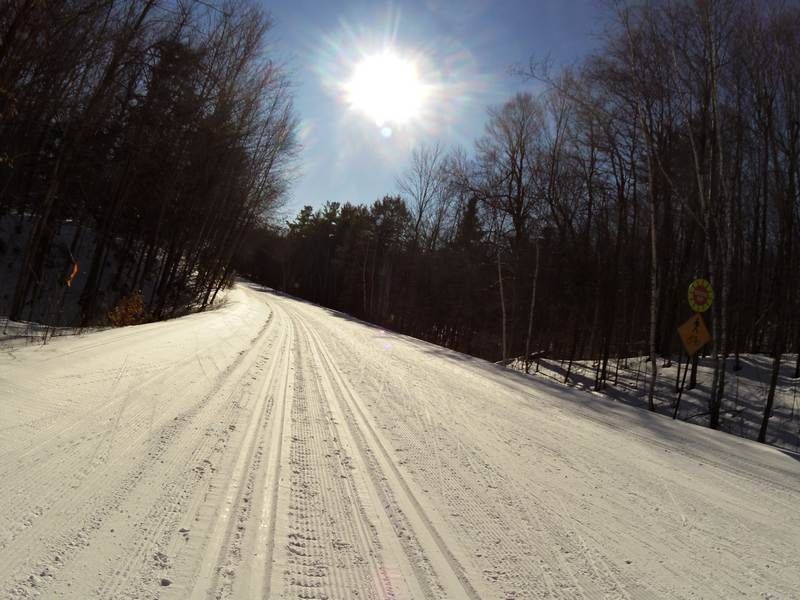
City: ottawa-gatineau